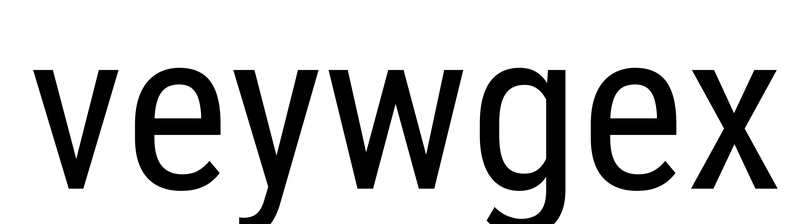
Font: Roboto_Condensed_Regular